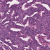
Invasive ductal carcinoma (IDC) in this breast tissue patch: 1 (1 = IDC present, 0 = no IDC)